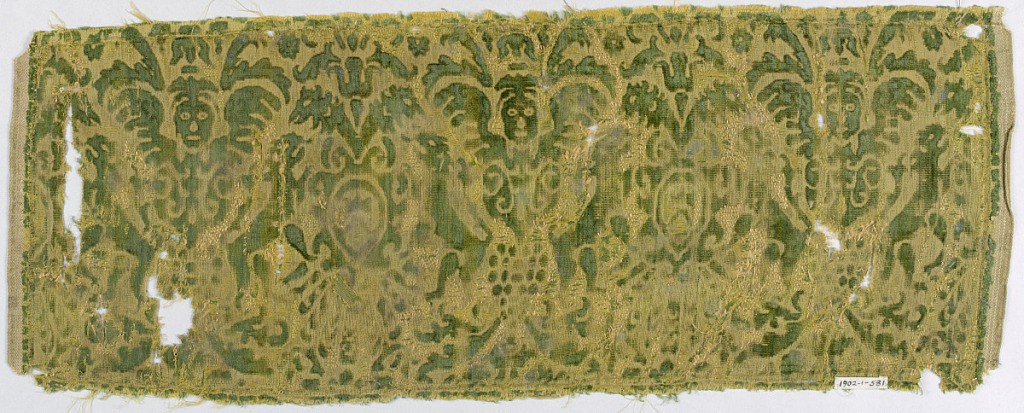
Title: Fragment
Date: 16th century
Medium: silk Technique: supplementary warp forming raised pile (velvet)
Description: Design based on a coat-of-arms. Lions on either side of a shield that is a double-headed eagle alternate with an angel or winged grotesque with an eschutcheon. In green velvet on deep tan.